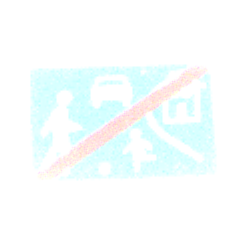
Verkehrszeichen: EndeVerkehrsberuhigterBereich
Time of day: SunriseSunset
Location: Outdoor (Nature)
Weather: PartlyCloudy
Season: NotSpecified
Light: Natural